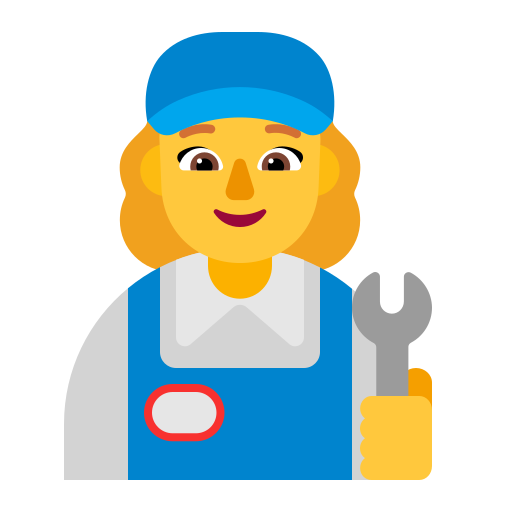
woman mechanic flat default